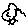
Label: bird